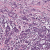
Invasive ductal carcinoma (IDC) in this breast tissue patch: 1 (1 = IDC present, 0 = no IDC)